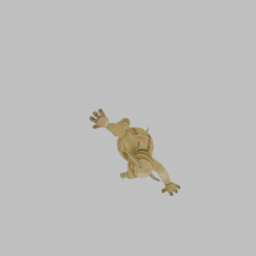
Label: animals